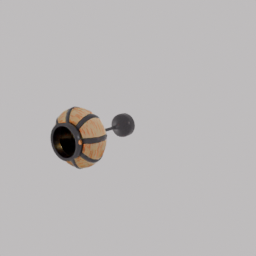
Label: lighting